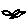
Label: bird